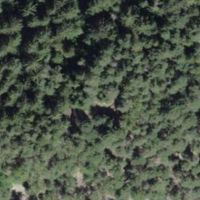
EUNIS habitat code: 44
Species observed at this site:
Rupicapra rupicapra
Periparus ater